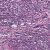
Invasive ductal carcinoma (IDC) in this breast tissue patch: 1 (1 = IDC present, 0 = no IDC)